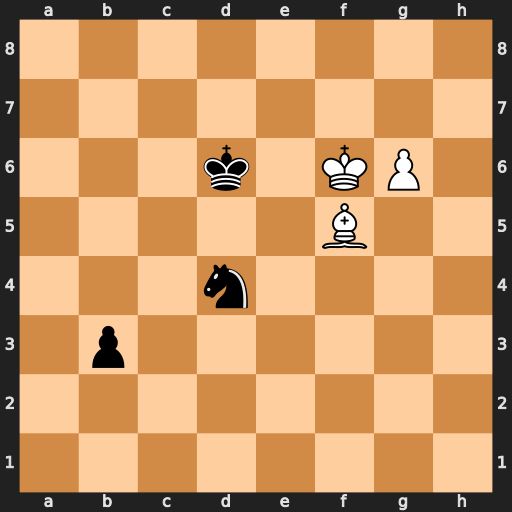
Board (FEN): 8/8/3k1KP1/5B2/3n4/1p6/8/8
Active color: w
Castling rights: -
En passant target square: -
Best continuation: g7 Nxf5 g8=Q